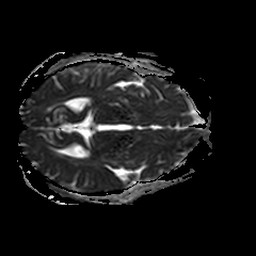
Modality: ADC
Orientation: axial
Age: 55
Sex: male
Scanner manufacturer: philips
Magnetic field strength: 3 T
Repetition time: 3.334 s
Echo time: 0.076 s